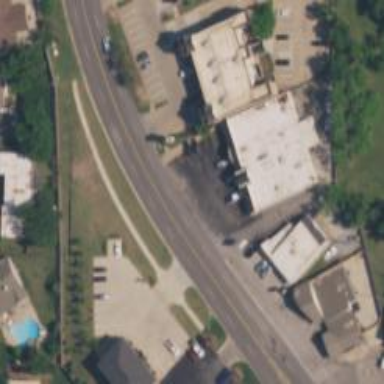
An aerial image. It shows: Clinic.